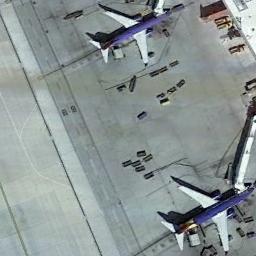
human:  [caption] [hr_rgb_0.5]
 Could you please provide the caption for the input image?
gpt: Two blue planes are stopped beside the terminal .

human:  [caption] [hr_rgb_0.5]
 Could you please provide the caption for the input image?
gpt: There are two blue fuselage planes in a clearing, With many containers next to the plane .

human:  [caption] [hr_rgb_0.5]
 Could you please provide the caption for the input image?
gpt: Two purple planes parked at the corresponding gates .

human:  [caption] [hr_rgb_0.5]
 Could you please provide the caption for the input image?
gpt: Two purple planes parked next to boarding bridges and some facilities around them .

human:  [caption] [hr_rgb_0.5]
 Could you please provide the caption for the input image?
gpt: Two purple and white planes in the parking lot .